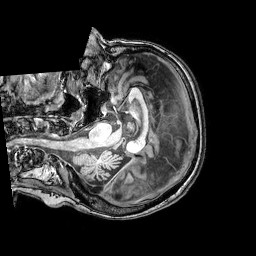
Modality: T1w
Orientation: axial
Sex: female
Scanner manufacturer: philips
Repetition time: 0.008197 s
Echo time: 0.00378 s